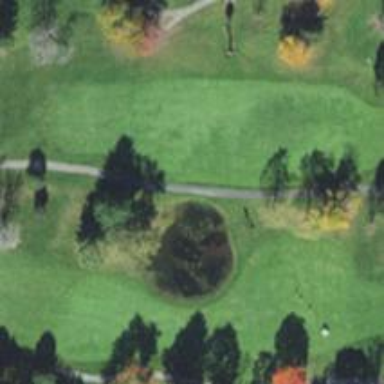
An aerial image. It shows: Golf fairway surrounded by grass.